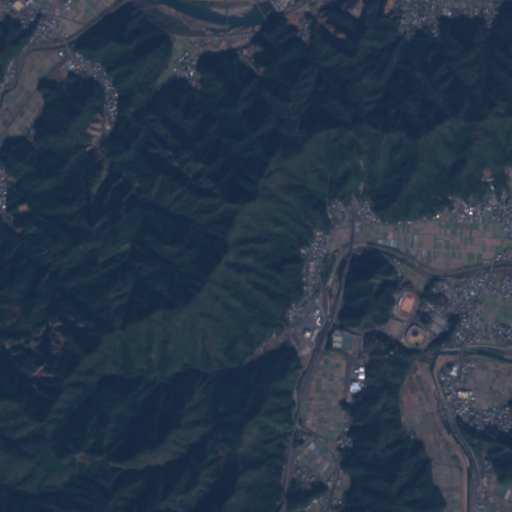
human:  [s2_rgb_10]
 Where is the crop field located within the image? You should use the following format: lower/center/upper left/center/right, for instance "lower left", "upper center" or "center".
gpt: The crop field is located in the upper left of the image.
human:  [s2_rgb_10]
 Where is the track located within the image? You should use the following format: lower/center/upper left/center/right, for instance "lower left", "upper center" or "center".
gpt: The track is located in the center right of the image.
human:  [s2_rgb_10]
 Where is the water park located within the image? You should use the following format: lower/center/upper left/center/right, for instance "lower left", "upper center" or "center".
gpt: The water park is located in the lower right of the image.
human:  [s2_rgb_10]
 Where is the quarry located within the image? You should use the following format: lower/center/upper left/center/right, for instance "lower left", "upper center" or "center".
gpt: There is no quarry in the image.